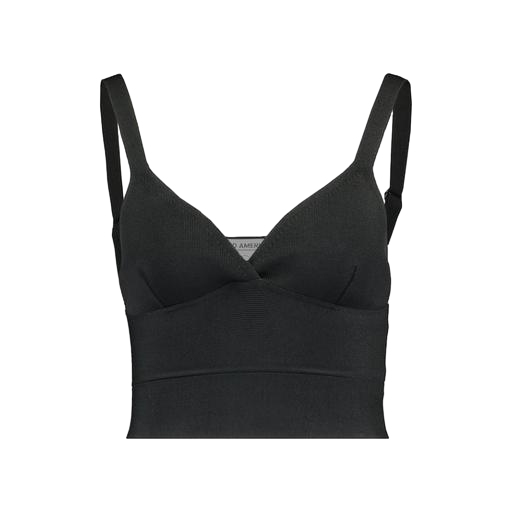
bra top, black jersey bralette, black bust support vest, white background